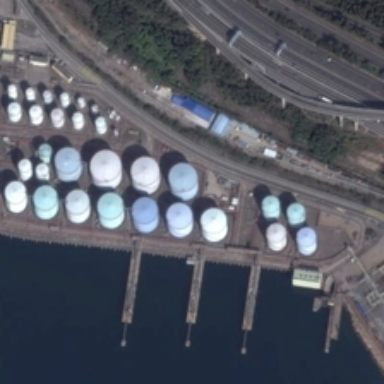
The factory is located near the ocean .